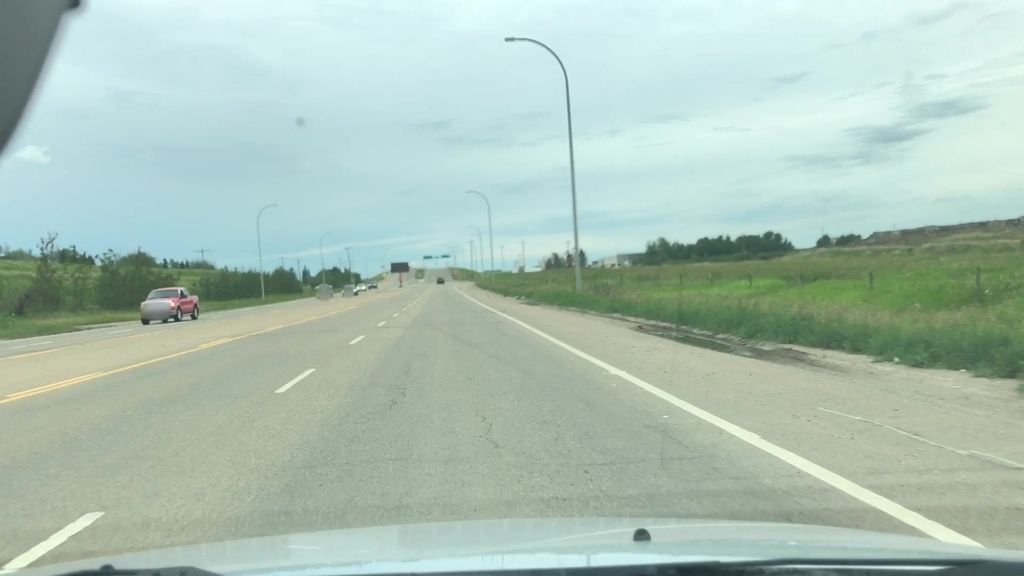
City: edmonton